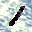
Label: 1